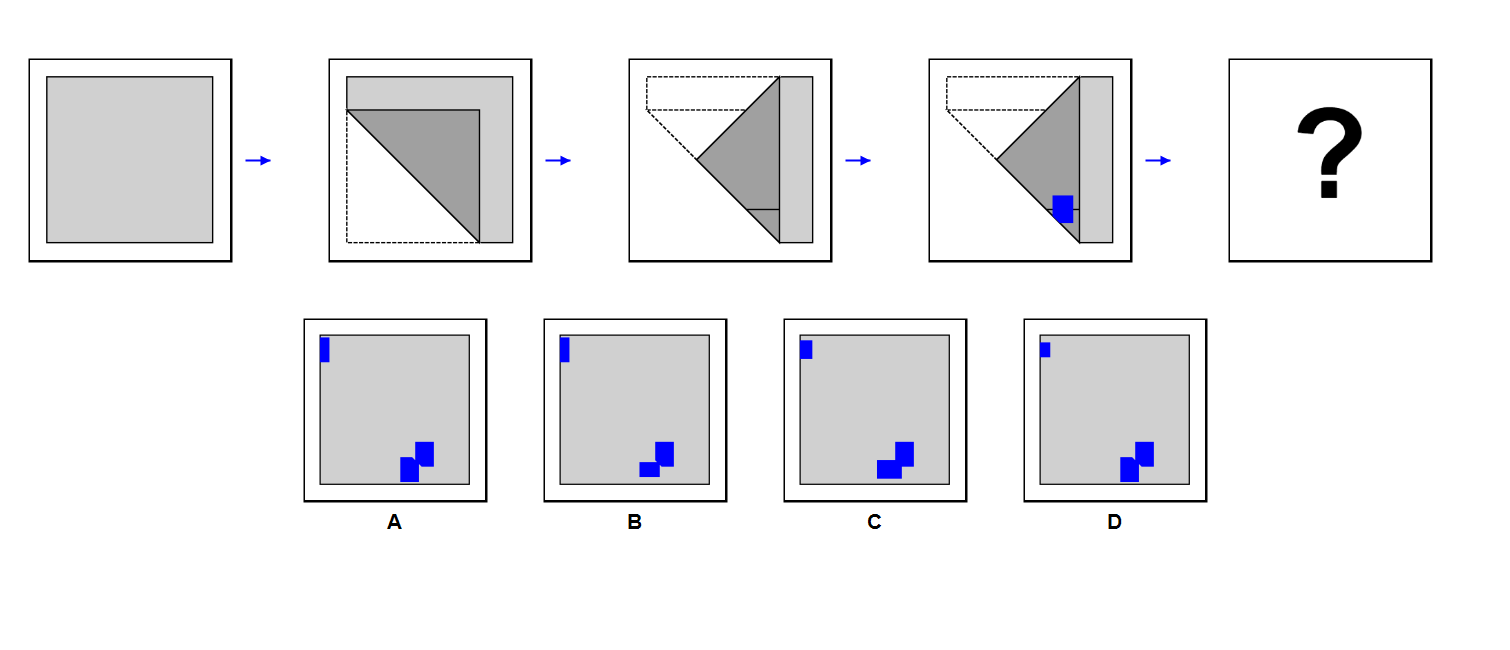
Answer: C